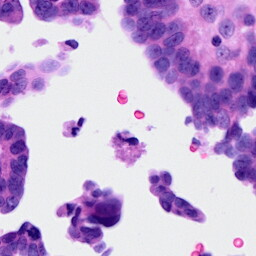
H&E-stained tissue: Ovarian